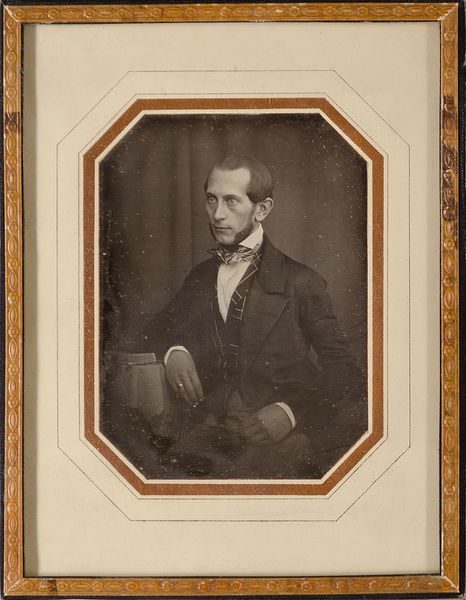
Titel: Unbekannter Mann
Künstler: Wilhelm Breuning
Standort: Hamburg
Institution: Museum für Kunst und Gewerbe Hamburg
Schlagwörter: mann, anzug, bart, rahmen, portrait, porträt, figur, person, foto, fotografie, photographie, photo, lichtbild, daguerreotypie, historische, bildwerke, angewandte und bildende kunst, hessische systematik, persönlichkeit, porträtfotografie, porträtphotographie, hüftbild